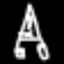
Label: The Eiffel Tower